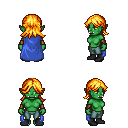
a pixel art fantasy rpg character, female body template, orc, green skin, blue cape, teal pants, light blonde loose hair, cloth bracers, black shoes, four views (front, back, left, right), 2x2 character sprite sheet, small pixel art, hard edges, no anti-aliasing